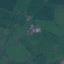
Land use / land cover class: Pasture